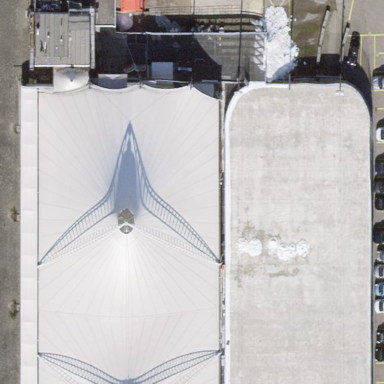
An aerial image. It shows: Sports center building that caters to ice hockey and field hockey.